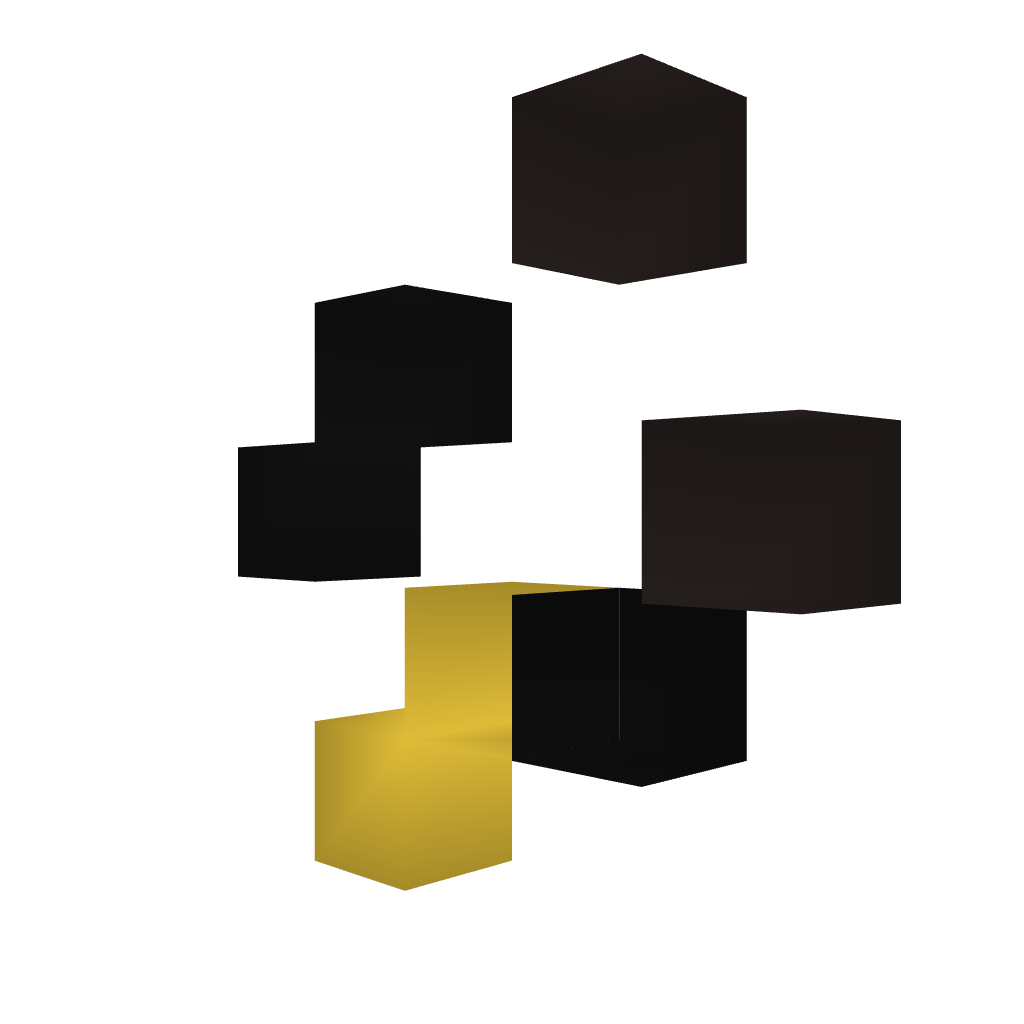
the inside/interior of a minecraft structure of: Shop (CommandBlock)